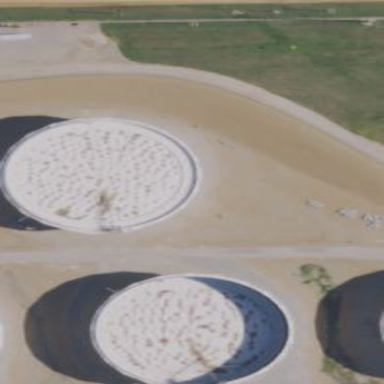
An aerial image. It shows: Storage tank created as man-made structure.